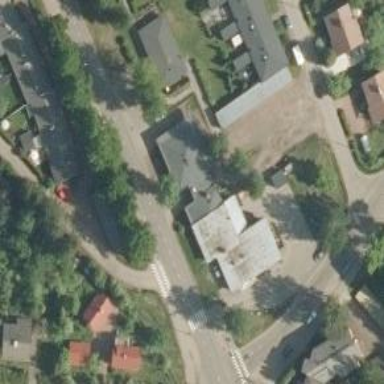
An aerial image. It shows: Convenience shop.